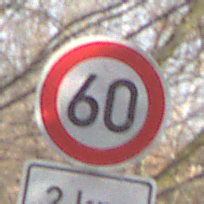
Verkehrszeichen: Geschwindigkeit60
Zusatzzeichen unten: Entfernungsangaben2
Umgebung: Outdoor, Nature
Tageszeit: MorningAfternoon
Wetter: Clear
Licht: Natural
Jahreszeit: Winter
Kontrast: HighContrast